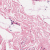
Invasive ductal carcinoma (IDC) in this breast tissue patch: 0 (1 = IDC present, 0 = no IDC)